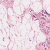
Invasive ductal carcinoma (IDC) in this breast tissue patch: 1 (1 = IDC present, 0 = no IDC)